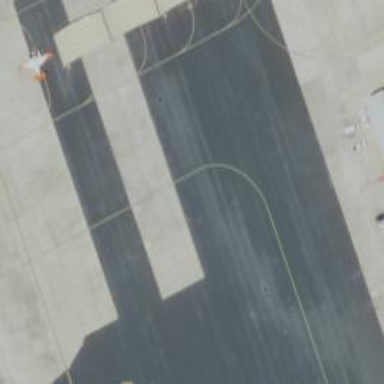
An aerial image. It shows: View of taxiway at the airport.